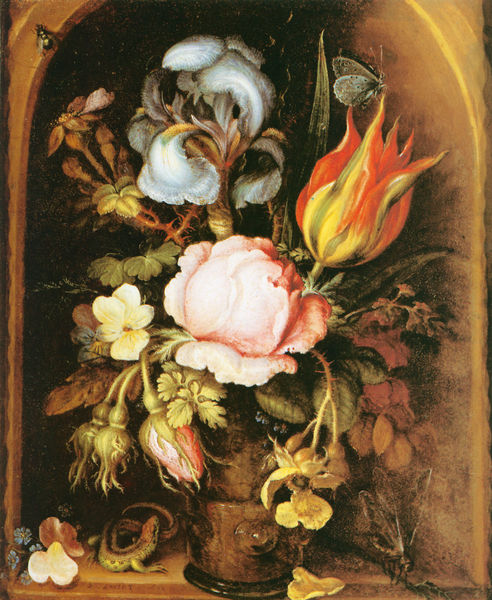
Titel: Washingtoner Blumenstrauß
Künstler: Roelant Savery
Institution: Washington; Kat. 274
Schlagwörter: blätter, gemälde, laub, schatten, gelb, blume, blumen, braun, bunt, glas, blüte, blüten, rose, rosen, rot, malerei, öl, spiegelung, kelch, blatt, rosa, fliegen, krug, stilleben, stillleben, vase, blumenvase, tulpen, metall, bronze, fliege, blumenstrauss, tulpe, nische, memento mori, vergänglichkeit, blumenstillleben, insekten, lilie, schmetterling, welk, dornen, verwelken, welken, echse, salamander, insekt, libelle, blumenstilleben, vergissmeinnicht, falter, fensternische, eidechse, gecko, stiefmütterchen, blatter, bauernmalerei, sterblcihkeit